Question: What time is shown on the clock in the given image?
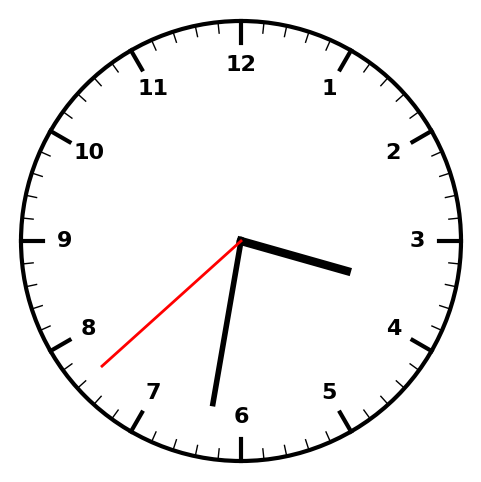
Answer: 03:31:38